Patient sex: M
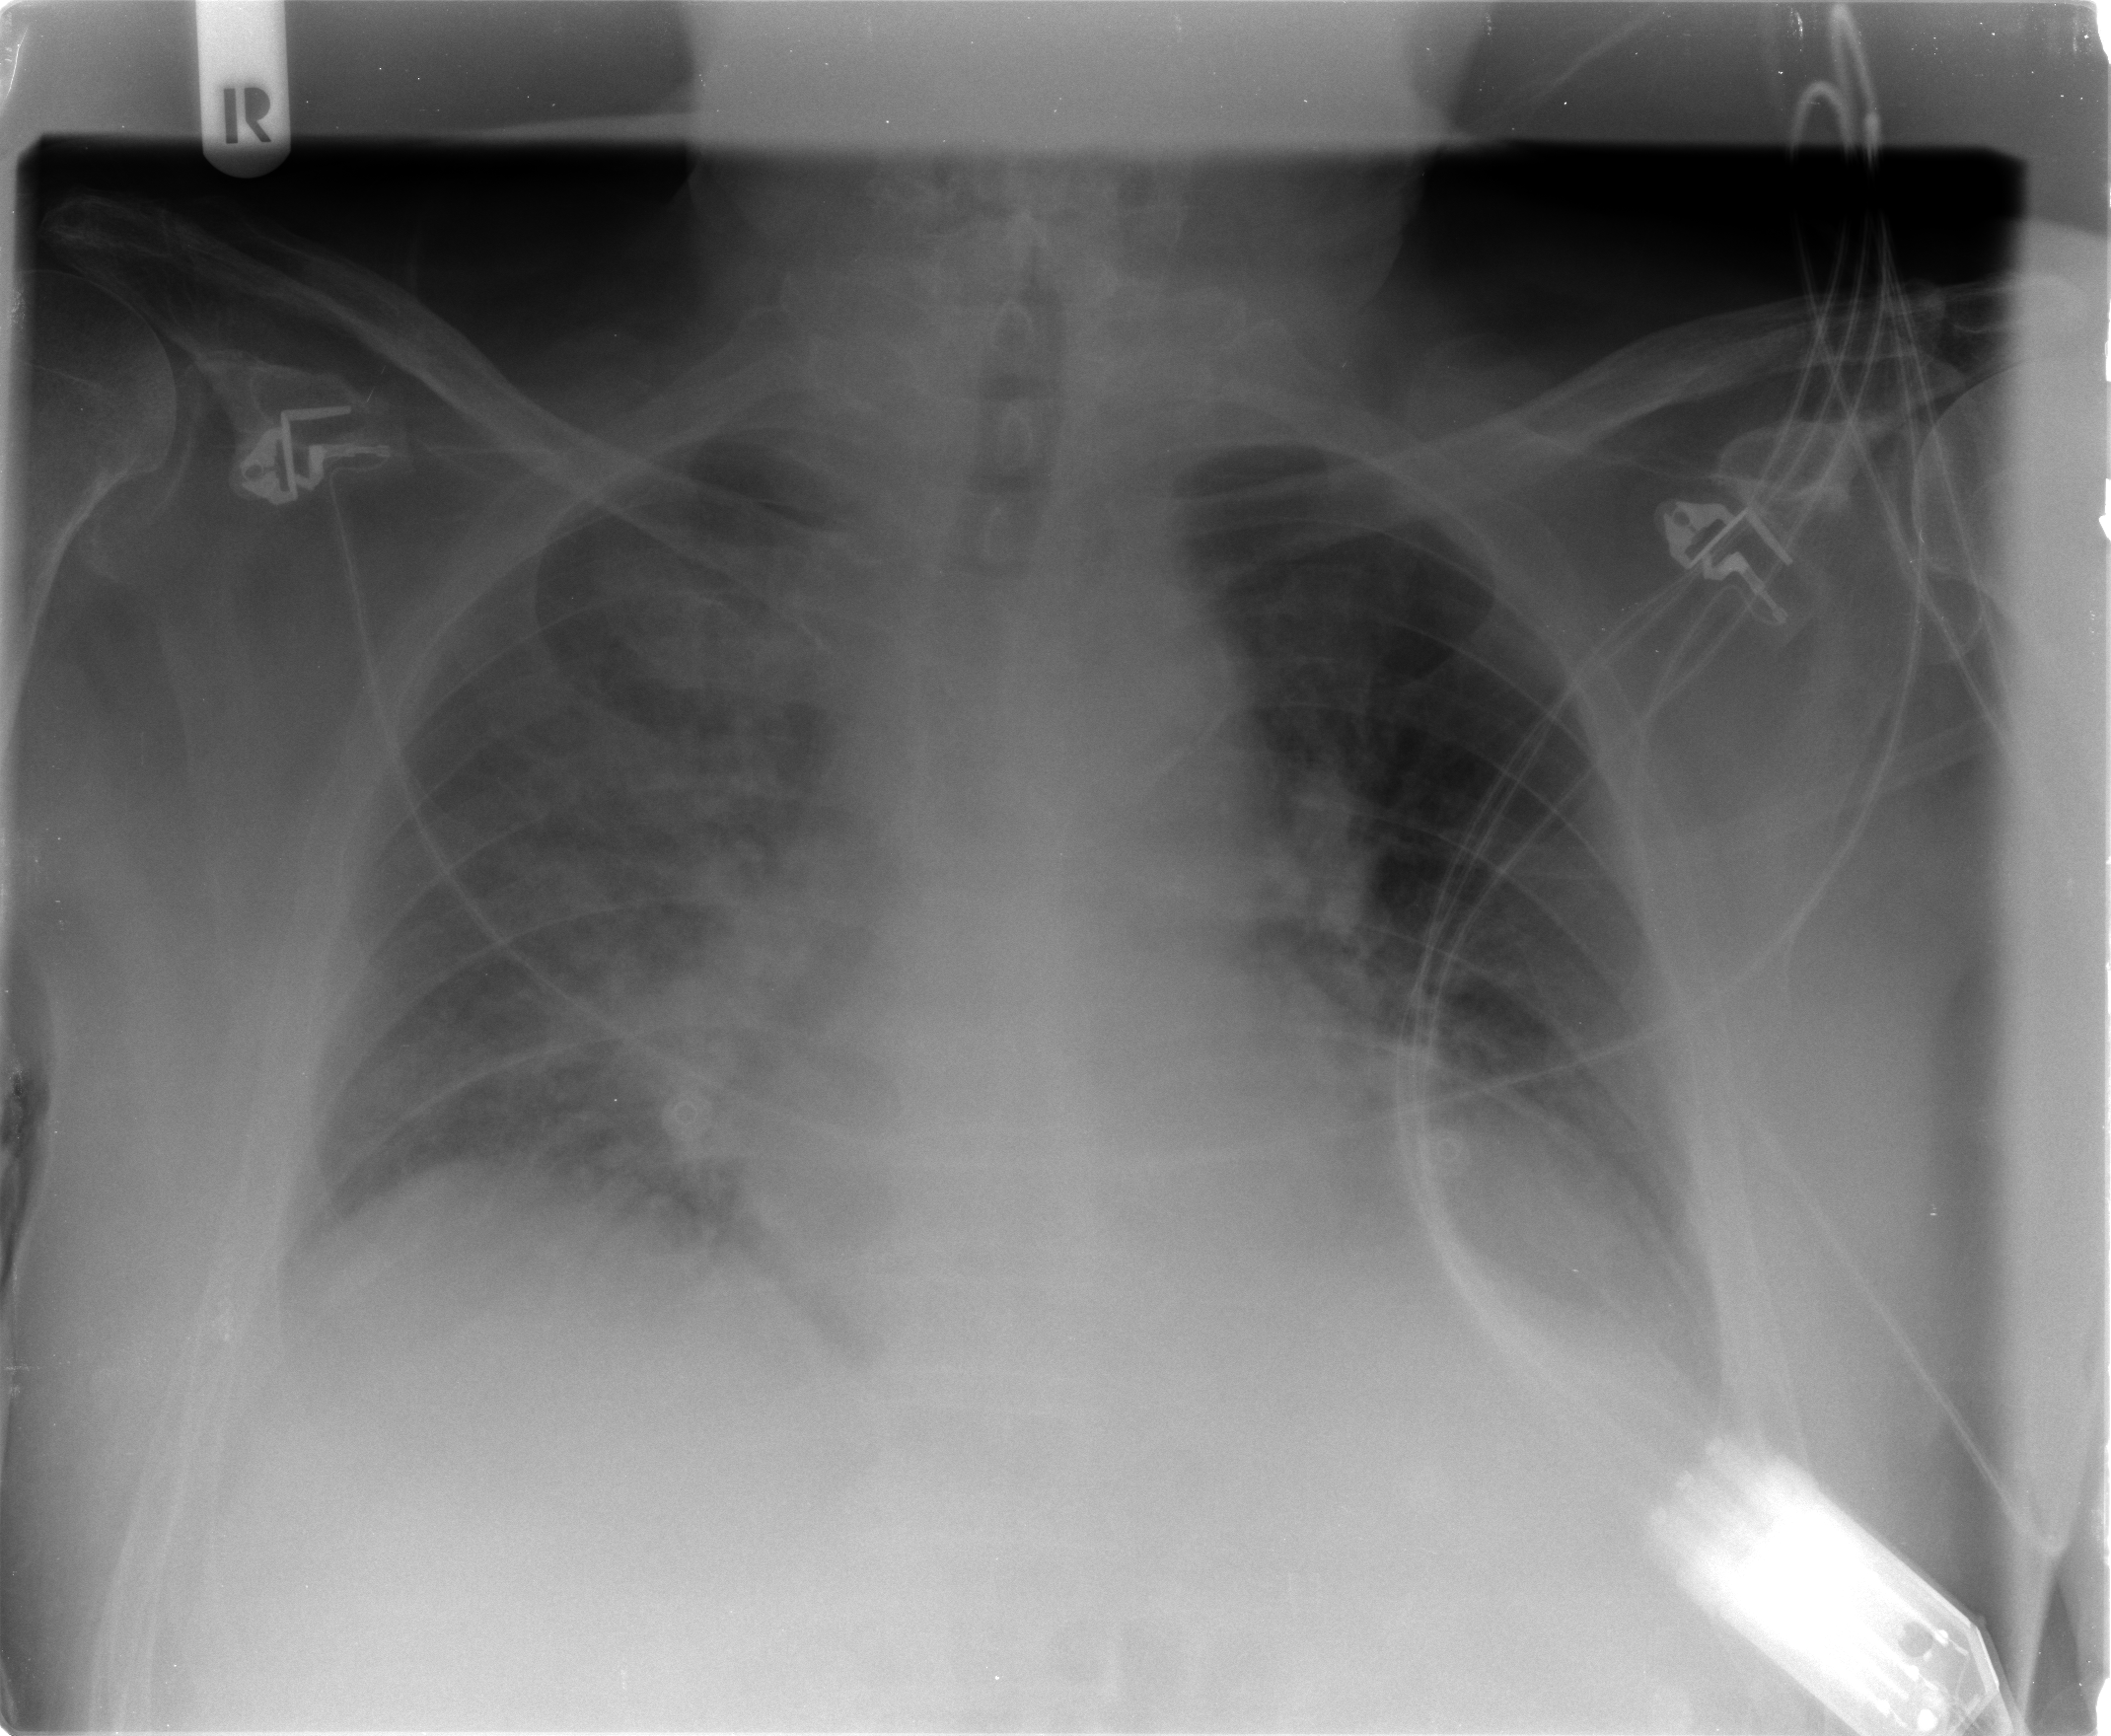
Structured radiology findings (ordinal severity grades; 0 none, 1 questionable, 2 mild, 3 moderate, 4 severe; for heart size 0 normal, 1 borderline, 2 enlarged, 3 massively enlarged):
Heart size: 2
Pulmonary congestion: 2
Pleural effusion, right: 2
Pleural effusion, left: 1
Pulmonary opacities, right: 3
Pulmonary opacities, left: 1
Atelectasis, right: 3
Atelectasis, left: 2